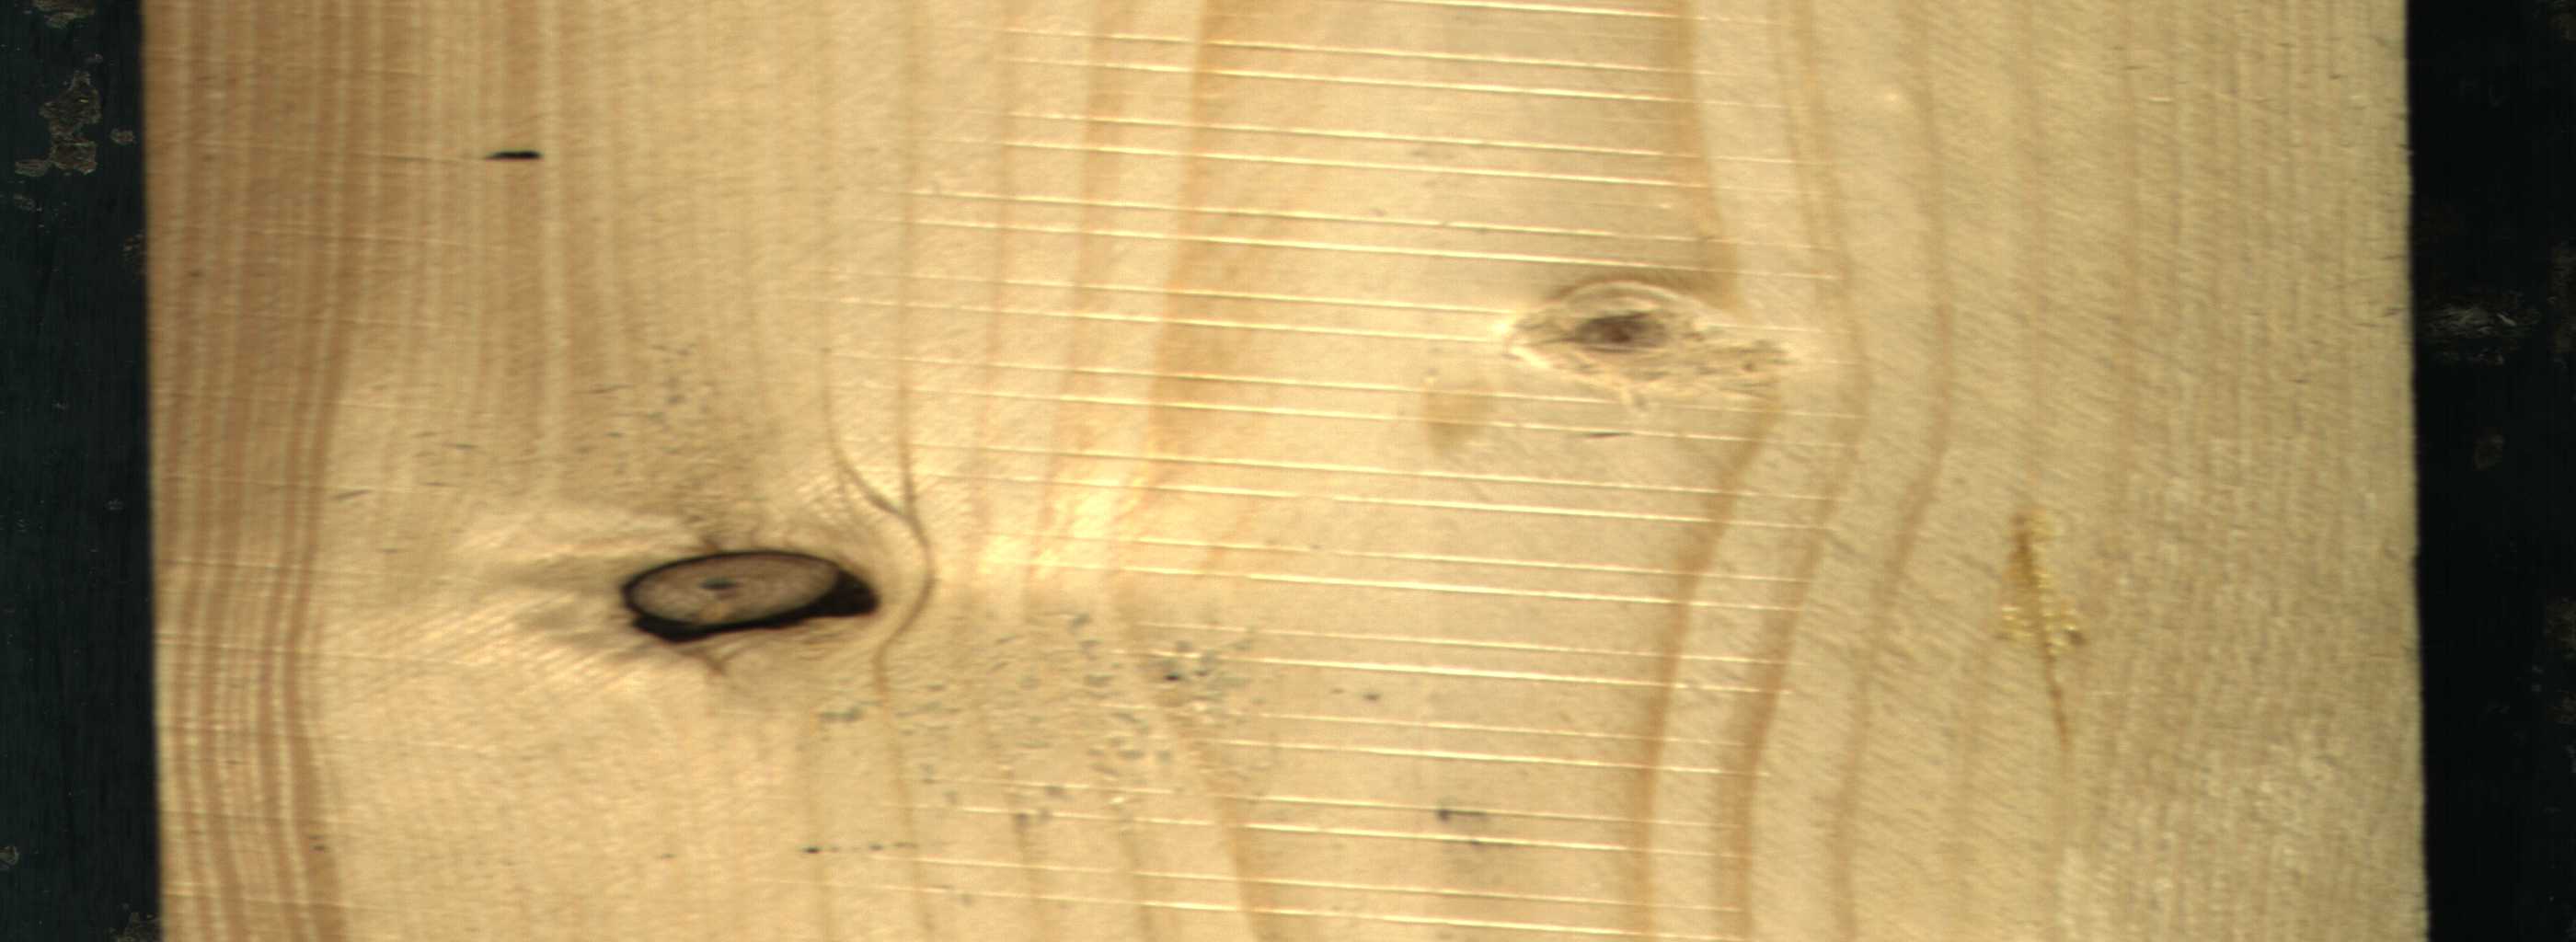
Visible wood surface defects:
resin
Dead_Knot
Live_Knot